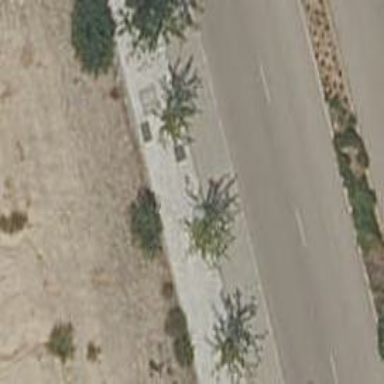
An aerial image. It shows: Row of trees in natural setting.